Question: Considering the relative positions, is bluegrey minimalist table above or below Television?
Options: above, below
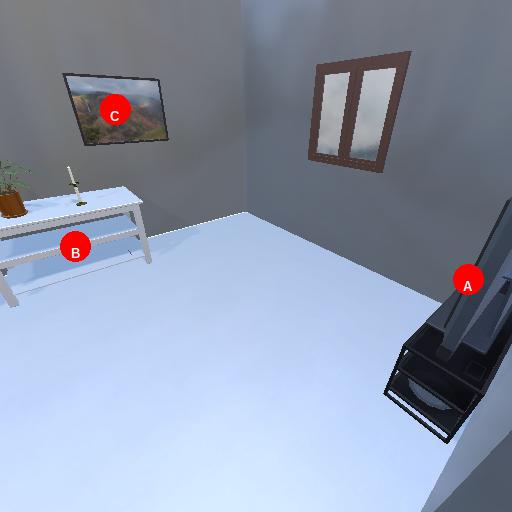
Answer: above